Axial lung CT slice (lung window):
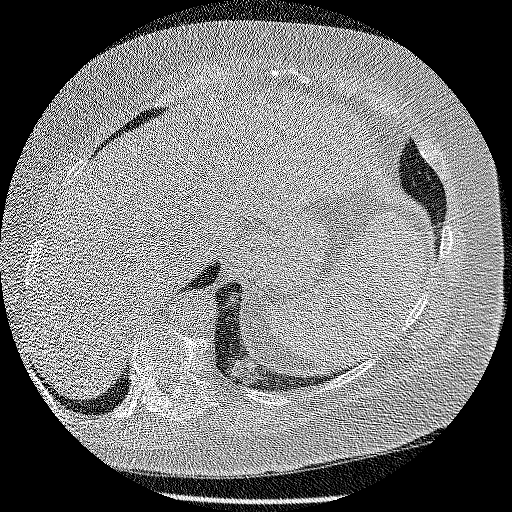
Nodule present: no